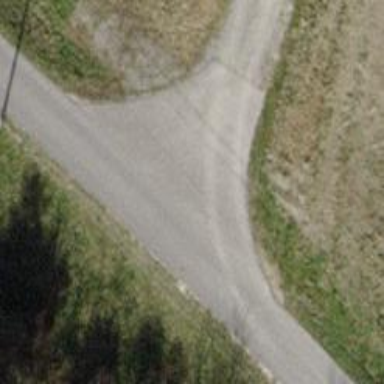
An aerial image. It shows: Pebblestone track with grade2 quality.